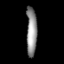
Tissue: lung
Cell type: Endothelial cells
Senescence score: 0.5892
Nuclear area (px): 506
Mean DAPI intensity: 143.899